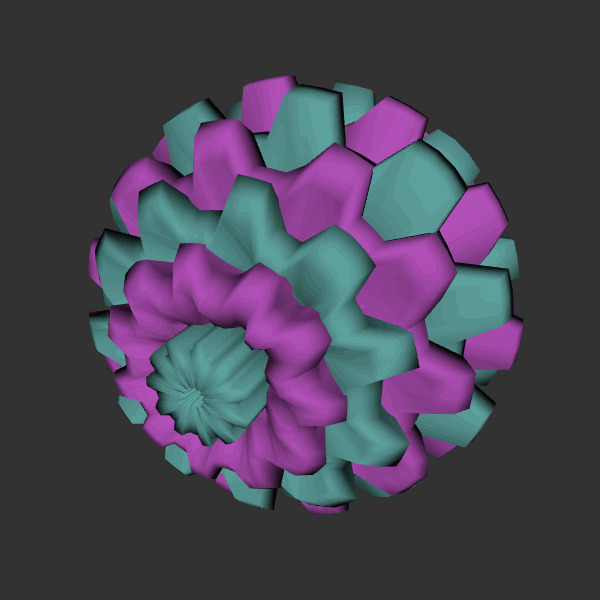
Background: dark